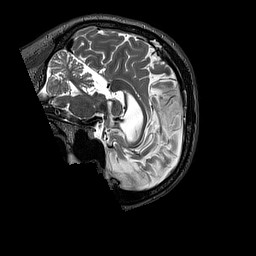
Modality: T2w
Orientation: sagittal
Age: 64
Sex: male
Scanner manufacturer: siemens
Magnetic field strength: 3 T
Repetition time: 3.2 s
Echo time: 0.567 s